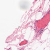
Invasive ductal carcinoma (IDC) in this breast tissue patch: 0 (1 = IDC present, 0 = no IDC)